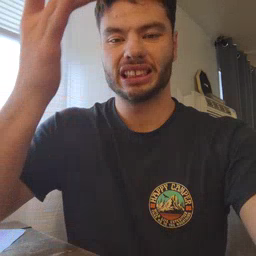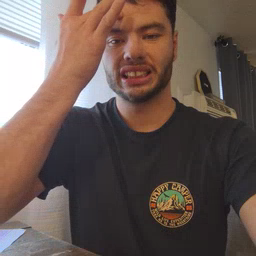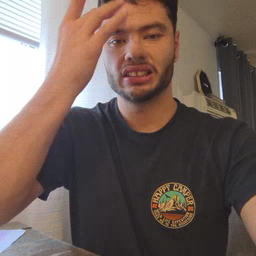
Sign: sick